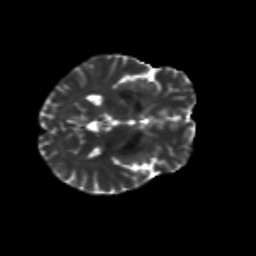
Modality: T2w
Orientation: axial
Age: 33
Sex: female
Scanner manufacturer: siemens
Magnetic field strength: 3 T
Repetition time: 8.6 s
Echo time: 0.095 s